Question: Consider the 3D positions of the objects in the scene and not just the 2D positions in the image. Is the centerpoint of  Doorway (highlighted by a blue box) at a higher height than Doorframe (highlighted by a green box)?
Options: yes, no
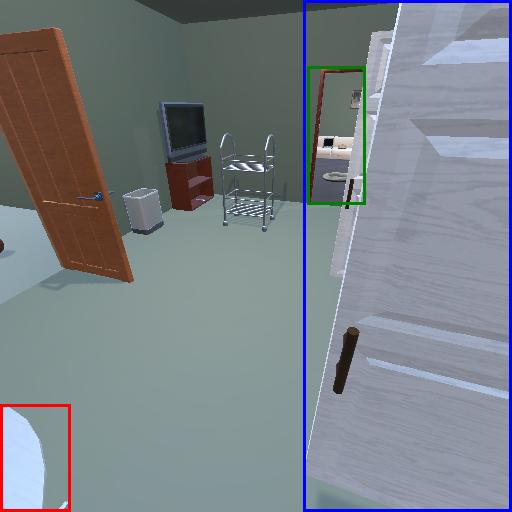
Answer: yes